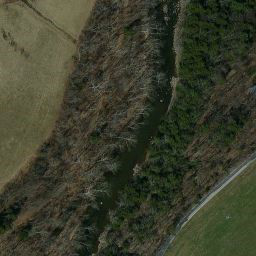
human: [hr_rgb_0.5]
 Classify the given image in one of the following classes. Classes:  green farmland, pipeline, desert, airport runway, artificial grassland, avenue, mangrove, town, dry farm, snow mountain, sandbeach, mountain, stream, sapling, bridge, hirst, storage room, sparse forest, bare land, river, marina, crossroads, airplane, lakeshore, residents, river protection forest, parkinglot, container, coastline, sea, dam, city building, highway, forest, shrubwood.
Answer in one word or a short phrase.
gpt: river